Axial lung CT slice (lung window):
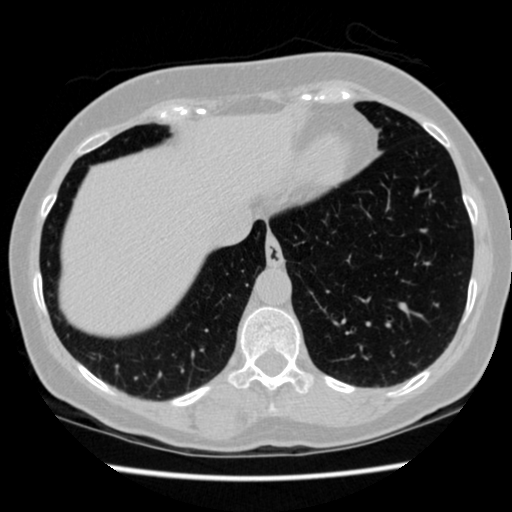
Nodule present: no